Aerial crown-view tile of a tropical tree (Barro Colorado Island, Panama), acquired 20250715:
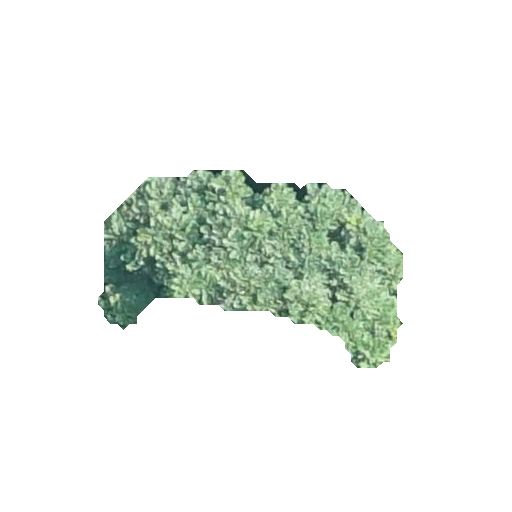
Species: Jacaranda copaia
GBIF accepted scientific name: Jacaranda copaia
Crown area: 57.578 m²